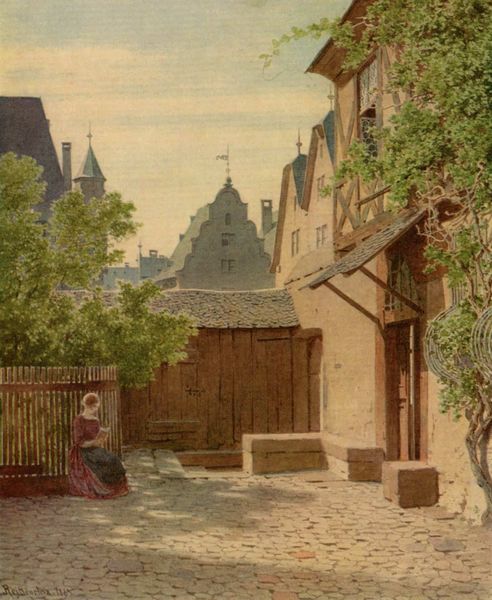
Titel: Frankfurt am Main, Küsterwohnung vor dem Südportal des Doms
Künstler: Carl Theodor Reiffenstein
Standort: Frankfurt (am Main)
Institution: Historisches Museum
Schlagwörter: baum, blau, blätter, himmel, laub, schatten, weiß, wolken, bäume, frauen, grün, landschaft, mädchen, ocker, sitzen, stadt, äste, braun, fenster, frau, glas, grau, holz, kleid, licht, schwarz, tür, dach, haus, rot, wolke, zaun, beige, haube, malerei, rock, faru, mensch, spitze, stein, steine, ast, häuser, gitter, hütte, kirche, rauch, sonne, boden, realismus, sitzend, blatt, pflanze, pflanzen, gotik, renaissance, genre, kamin, kamine, kirchturmspitze, schornstein, schuppen, turm, turmspitze, garten, ranken, schürze, magd, ruhe, fassade, kisten, naturalismus, pflaster, türen, fahne, dorf, dächer, giebel, mauer, lila, violett, barun, gartenzaun, hof, latten, lattenzaun, idylle, holzzaun, platz, bank, stille, romantik, treppe, wein, stricken, lesen, dienstmädchen, stufe, stufen, bretter, frühling, tor, eingang, hinterhof, spitzweg, innenhof, truhe, buch, scheune, türme, kopfsteinpflaster, schawrz, kiste, vermeer, sonnig, ranke, biedermeier, efeu, brief, brauntöne, sonnenschein, fachwerk, fachwerkhaus, siedlung, kletterpflanze, zaum, wetterfahne, vermer, lesend, steinboden, vordach, streben, latte, steinbank, weinranke, gibel, holzbretter, friedlich, hausdach, däher, spitzturm, krüppelwalmdach, schieferdach, jan, holzlatten, hif, liest, lesende frau, lichtr, hazs, flaster, hoftor, aub, hinterhif, ziegl, zaun#frau, gibe, dorf innenhof